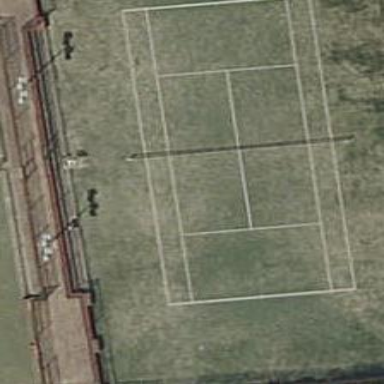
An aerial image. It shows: Tennis court on pitch designated for leisure land.